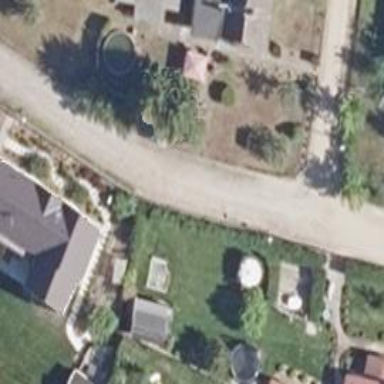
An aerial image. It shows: Gravel road in residential area.